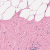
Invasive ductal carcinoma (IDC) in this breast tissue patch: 0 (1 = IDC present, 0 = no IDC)